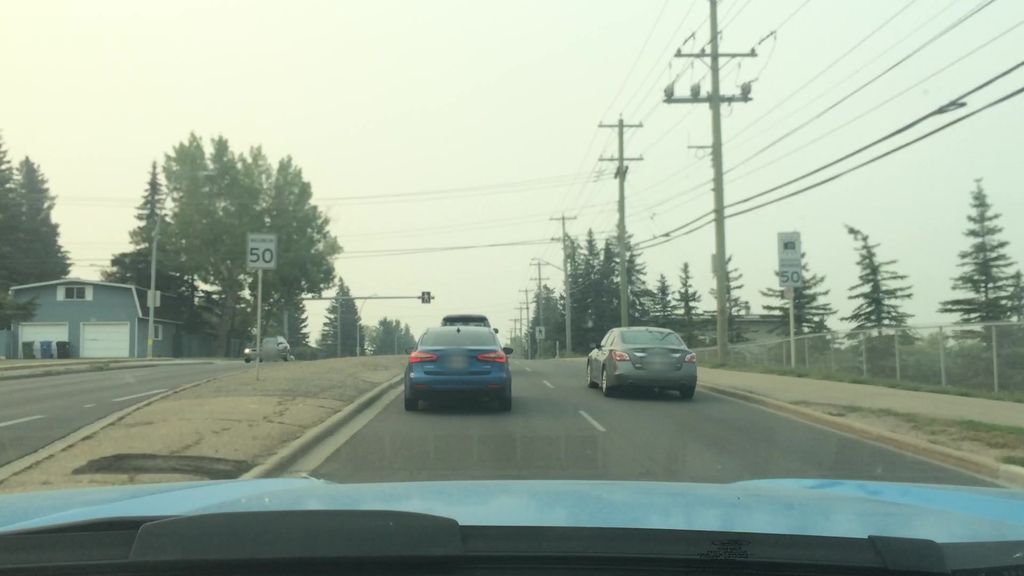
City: calgary